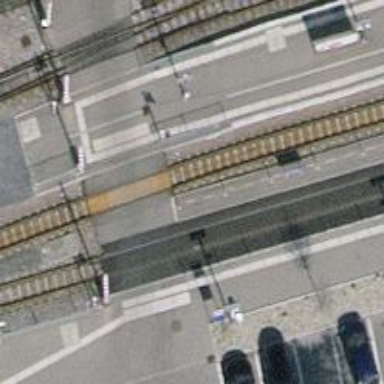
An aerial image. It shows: Railway crossing.